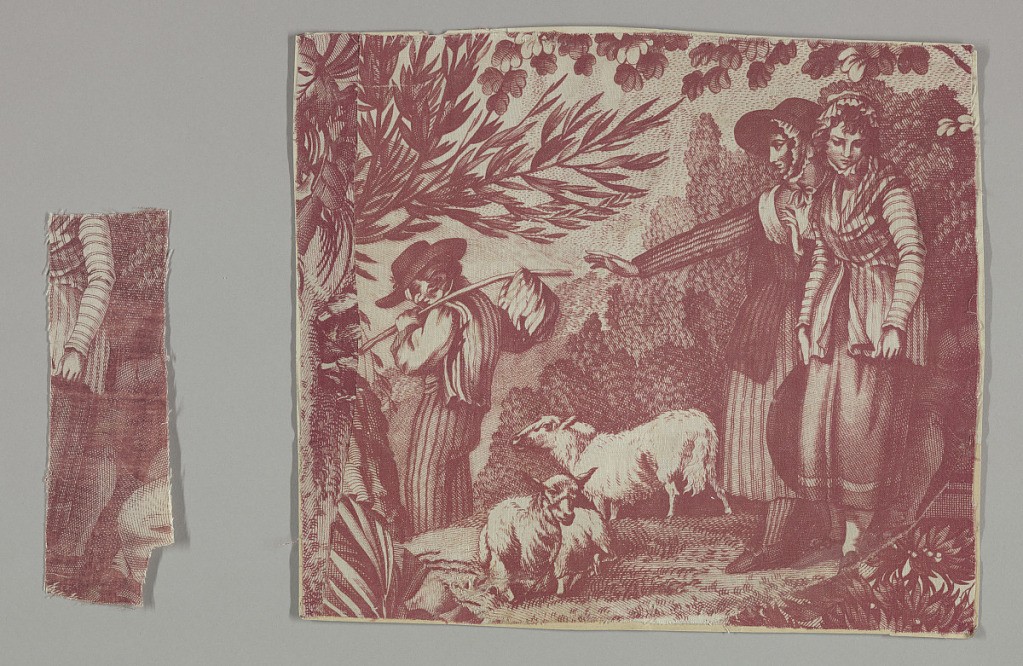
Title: Fragment
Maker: Favre Petitpierre, France, 1802–1818
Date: ca. 1825
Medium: cotton Technique: printed on plain weave
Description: Fragment showing a pastoral scene with two girls with two sheep as a young man with a bundle tied to a stick walks away from them. In red on white ground.